Interaction volume radius: 5 \u00c5
Interaction volume height: 25 \u00c5
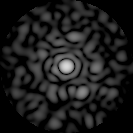
Disorder parameter: 0.87